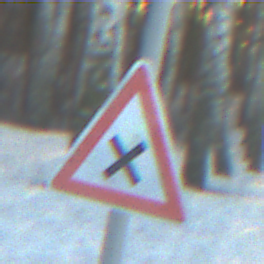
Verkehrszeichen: KreuzungOderEinmuendung
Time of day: SunriseSunset
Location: Outdoor (Nature)
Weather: Clear
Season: Winter
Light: Natural